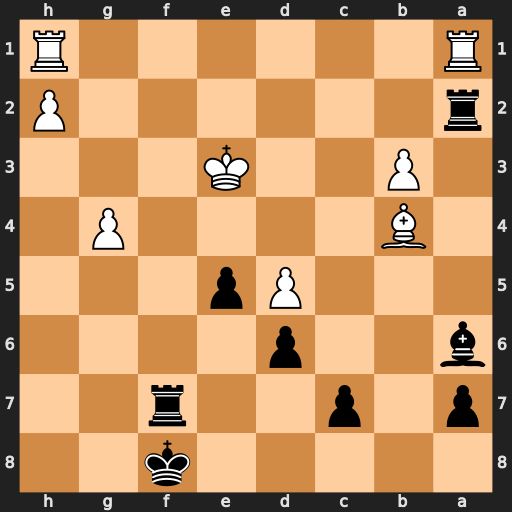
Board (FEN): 5k2/p1p2r2/b2p4/3Pp3/1B4P1/1P2K3/r6P/R6R
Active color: b
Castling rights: -
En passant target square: -
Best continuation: Re2#